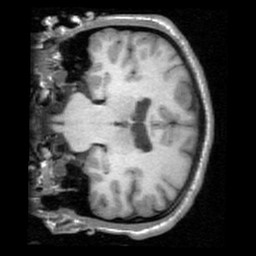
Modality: T1w
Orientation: coronal
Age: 24